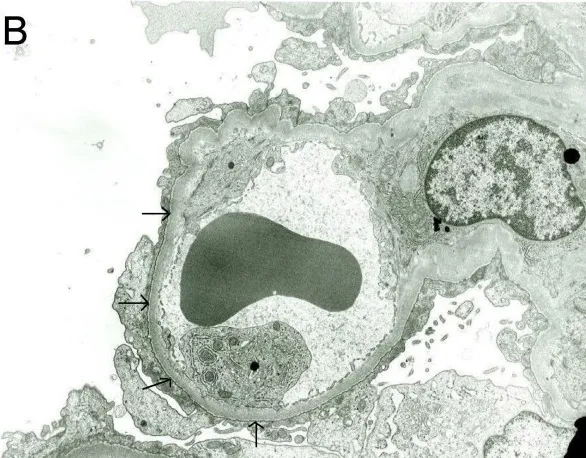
Histopathologic examination of renal biopsy from the patient. (B) Electron microscopy: image showing glomerular basement membrane effacement (arrows). The basement membrane shows 100% foot process effacement without any electron-dense deposit.
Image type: pathology (h&e)